Question: I want to achive something like on <URL>, where you can hover over a div to expand another directly below, with a sliding effect. When you're hovering over the expanded div, it will stay there. Then retract when you mouseover anywhere other than the expanded div.

Here it the JSFiddle I have so far, the problem is the div disappears when you hover over the expanded one.
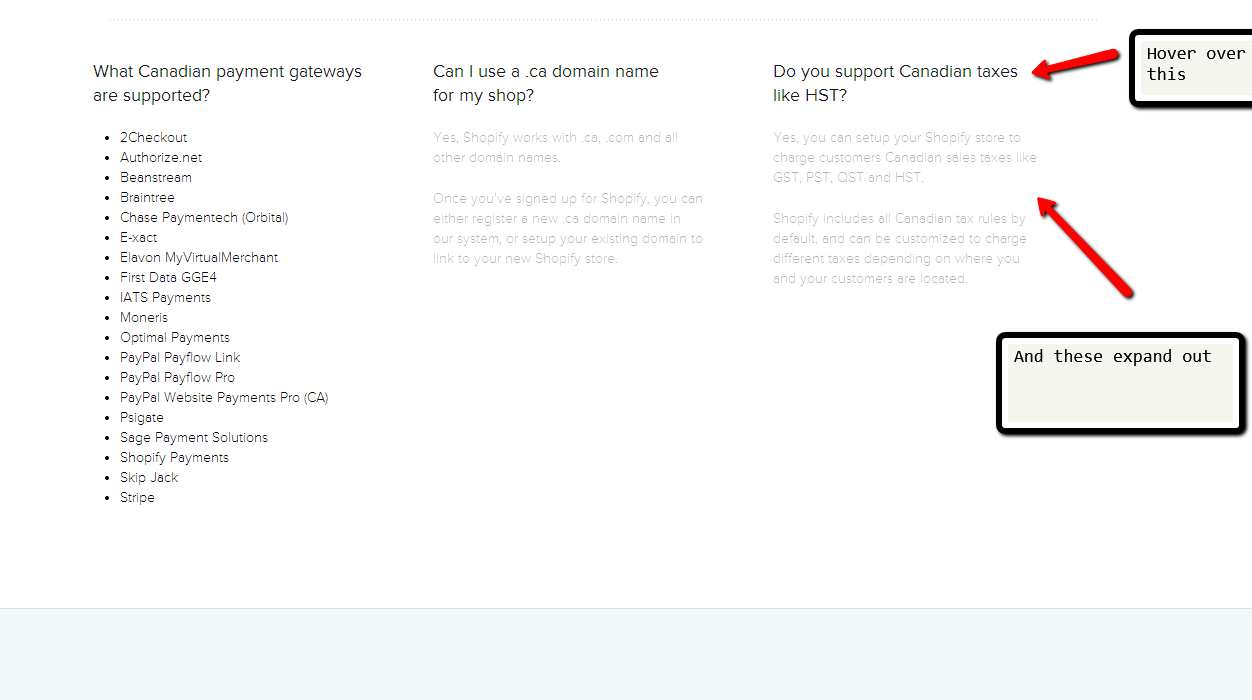
Answer: Here's a fiddle: <URL>
You will probably want to adapt that to your code and not just blindly copy and paste.
My implementation uses a combination of CSS and jQuery.
Basically, you have three layers:
1. An outer container that encompasses all of the questions so they all slide down at once
2. An inner container for each question which contains both the question and its answer
3. Any content within the inner container (the question and answer)
The only thing you really need JavaScript for is the slide down effect. That's accomplished when you hover over the first layer or outer container.
'''
$('.faq').hover(function() {
$(this).find('.question p').slideDown();
}, function() {
$(this).find('.question p').slideUp();
});
'''
The rest of the effects you can manage with CSS:
'''
.faq
{
border: 1px solid black;
padding: 20px;
}
.faq:before,
.faq:after {
content: " "; /* 1 */
display: table; /* 2 */
}
.faq:after {
clear: both;
}
.faq .question
{
float: left;
display: inline-block;
width: 33%;
}
.faq .question p
{
display: none;
color: #555;
}
.faq .question:hover p
{
color: black;
}
'''